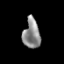
Tissue: prostate
Cell type: T cells
Senescence score: 0.3466
Nuclear area (px): 494
Mean DAPI intensity: 139.848